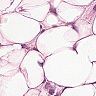
Metastatic tissue present: yes